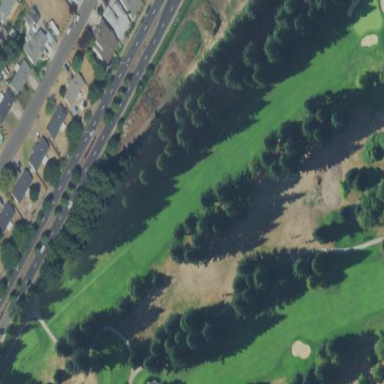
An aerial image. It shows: Well-manicured mown grass area used as golf fairway.